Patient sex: M
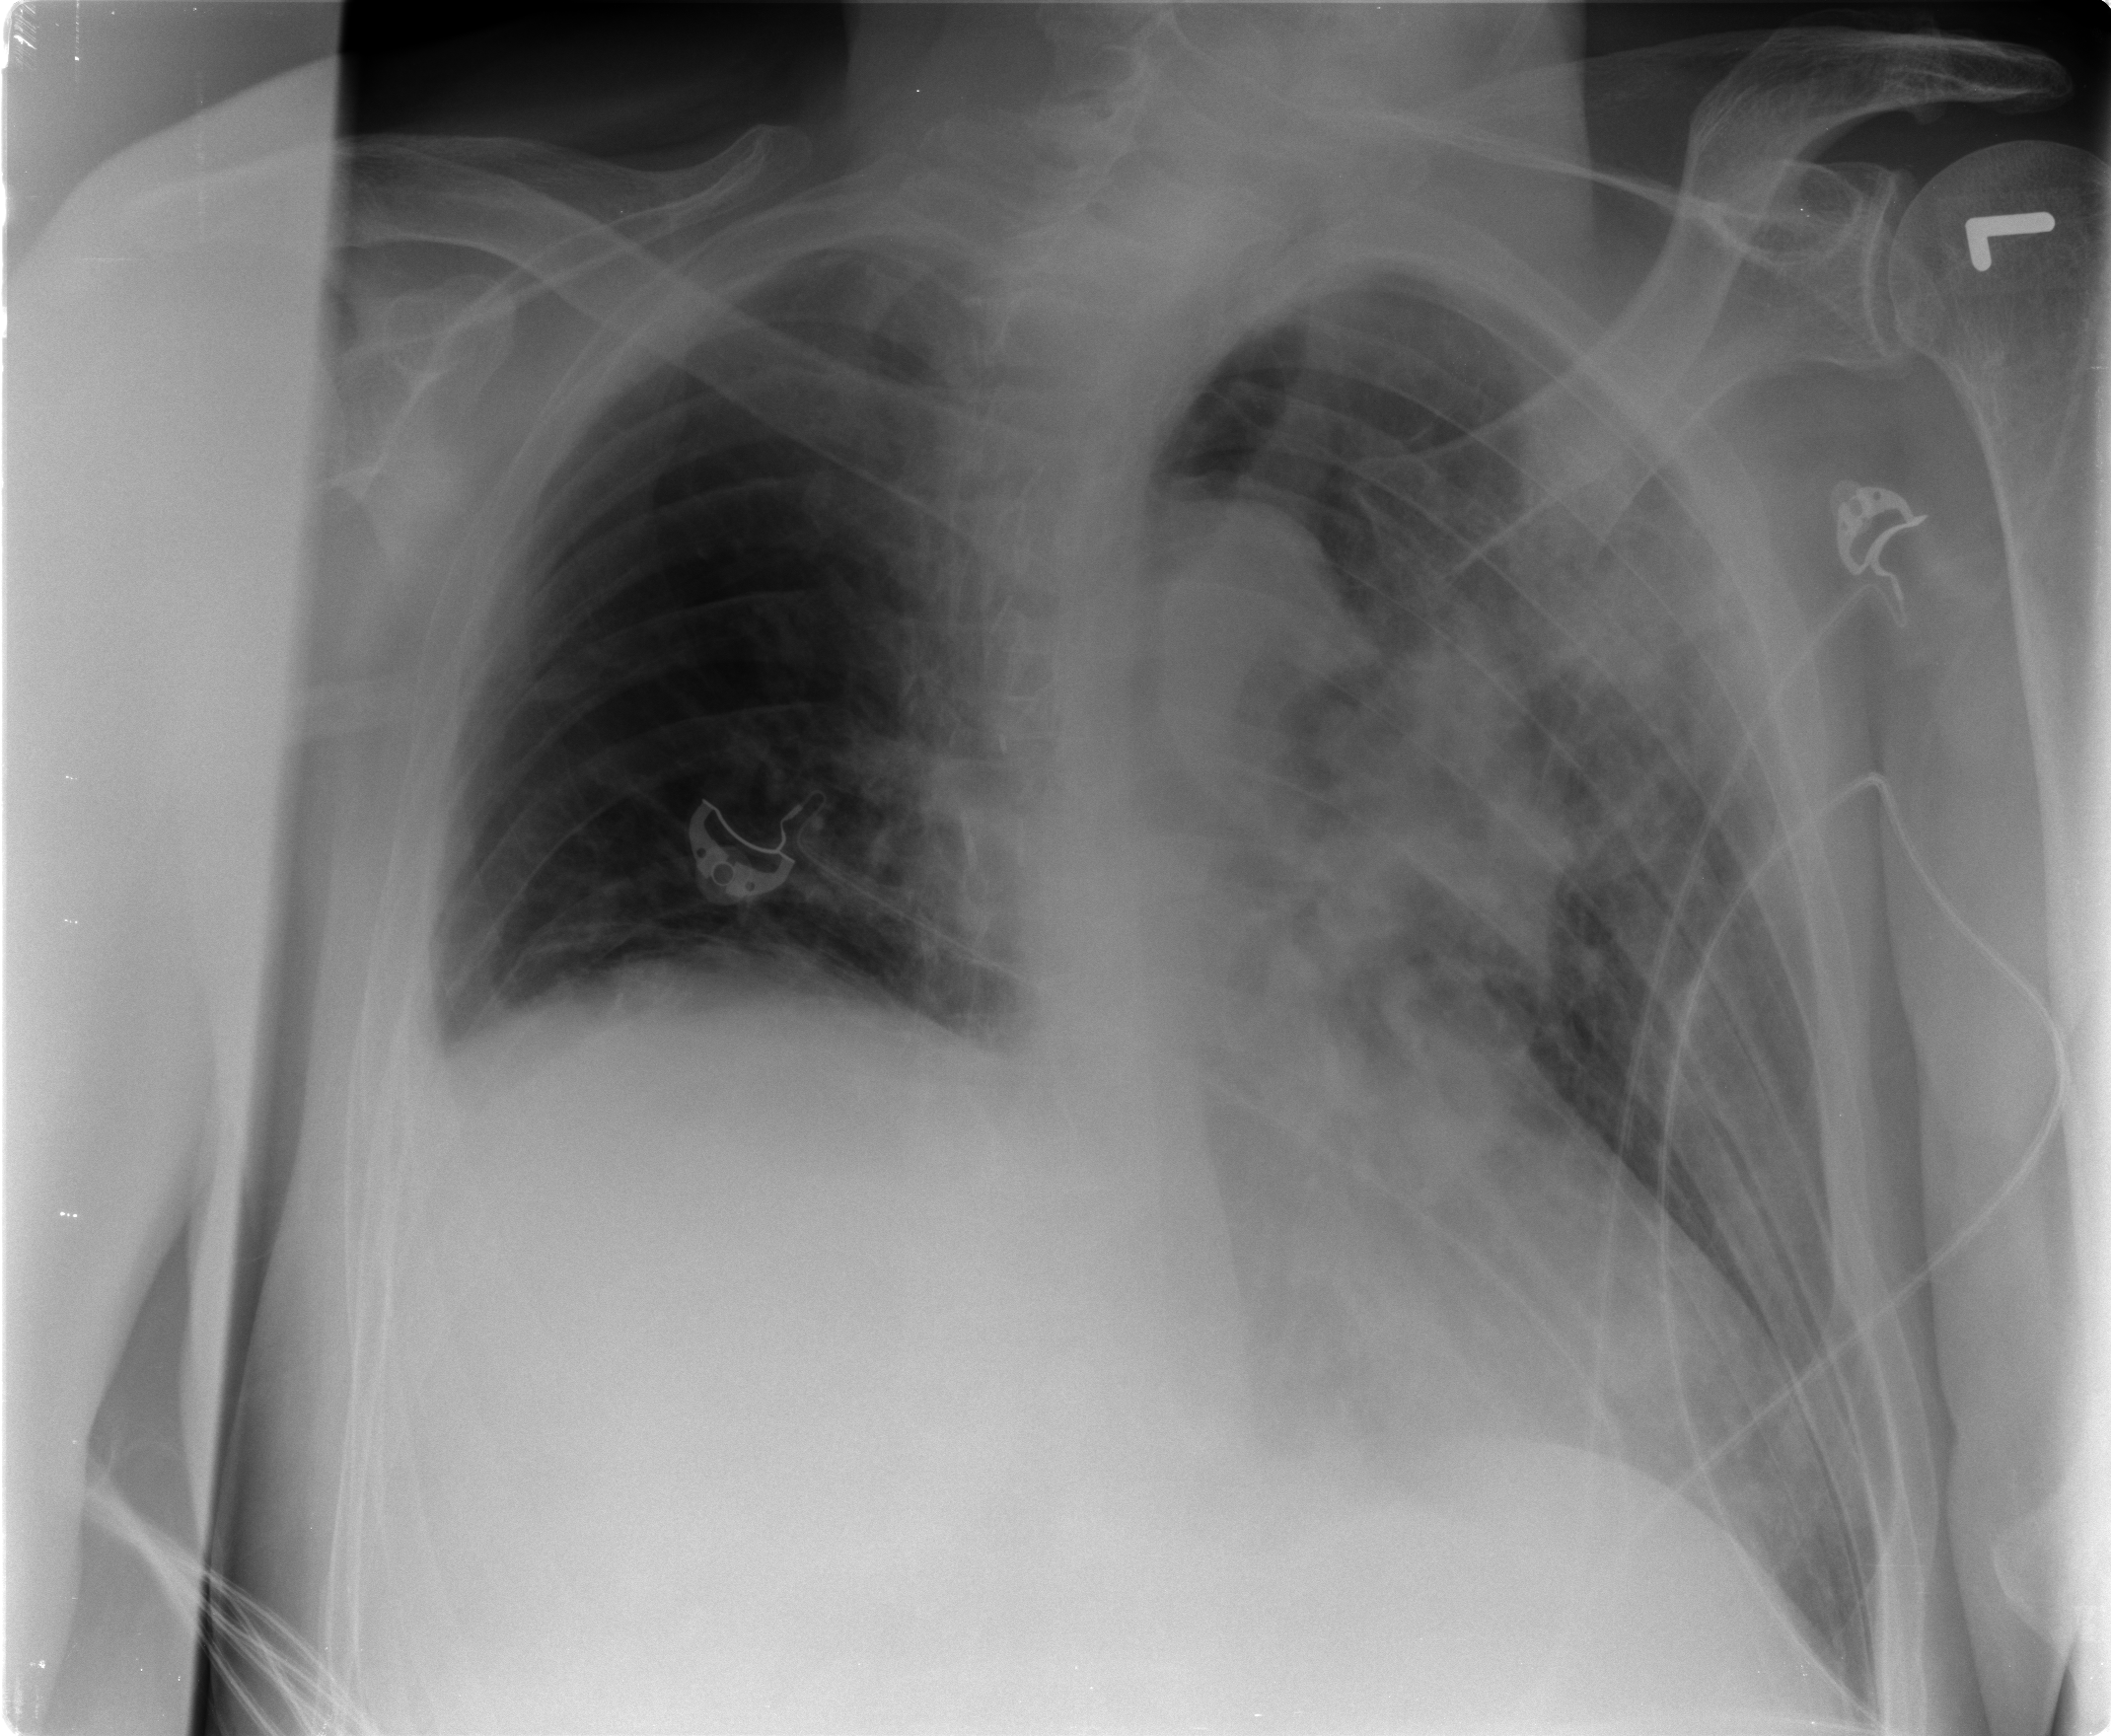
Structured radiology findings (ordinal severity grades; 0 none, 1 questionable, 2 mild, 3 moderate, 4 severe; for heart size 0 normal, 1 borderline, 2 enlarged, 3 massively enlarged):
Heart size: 2
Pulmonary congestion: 0
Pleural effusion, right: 1
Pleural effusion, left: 1
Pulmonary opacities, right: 0
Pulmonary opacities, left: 3
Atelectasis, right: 1
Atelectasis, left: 1